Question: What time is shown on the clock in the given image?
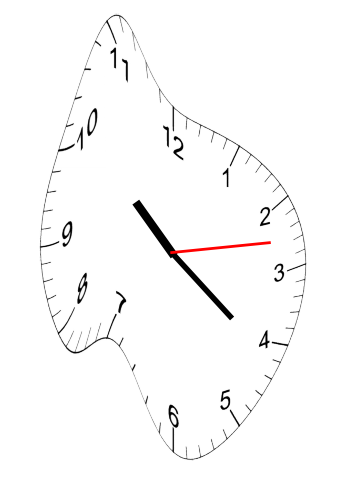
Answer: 10:21:13